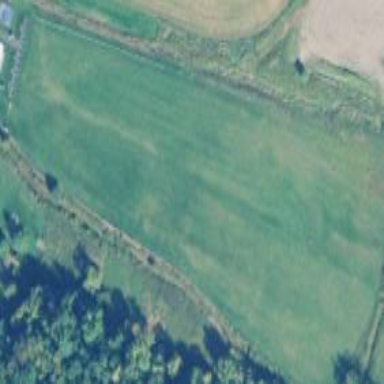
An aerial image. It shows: Driving range for golf on grass.